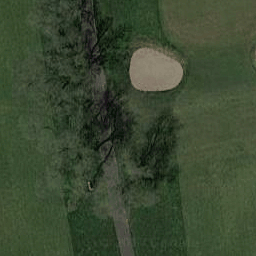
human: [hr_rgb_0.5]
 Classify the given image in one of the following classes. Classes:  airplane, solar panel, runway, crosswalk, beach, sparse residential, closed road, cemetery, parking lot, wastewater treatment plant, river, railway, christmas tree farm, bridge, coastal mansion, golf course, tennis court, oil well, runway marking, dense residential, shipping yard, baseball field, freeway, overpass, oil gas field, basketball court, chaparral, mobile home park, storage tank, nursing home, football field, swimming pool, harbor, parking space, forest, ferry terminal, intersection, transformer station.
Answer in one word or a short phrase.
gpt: golf course